The image shows the envelope spectrum of a rolling-element bearing's vibration signal, with the characteristic fault frequencies (BPFO outer race, BPFI inner race, BSF ball, FTF cage) marked as reference lines. What is the most likely bearing condition (normal, inner_race, outer_race, ball)?
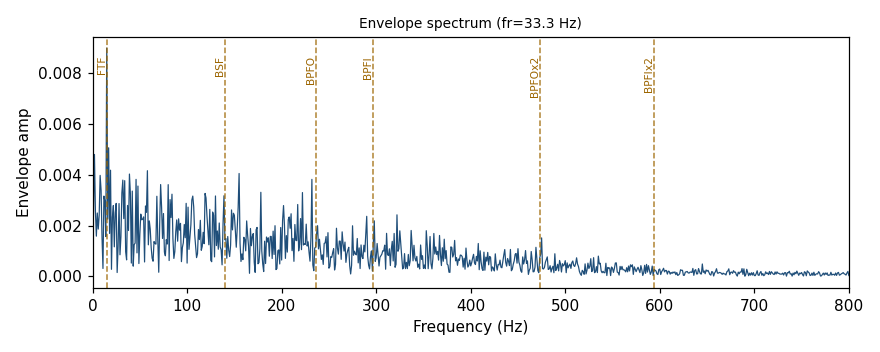
Answer: normal